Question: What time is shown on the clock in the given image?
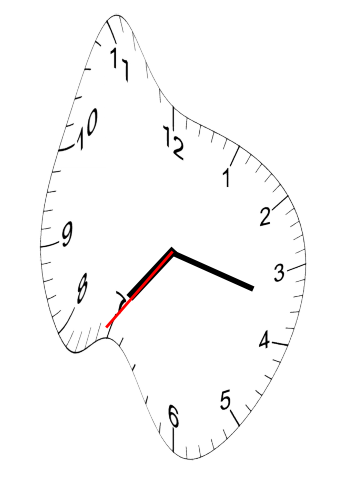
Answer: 07:17:36